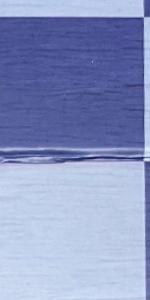
Label: Empty